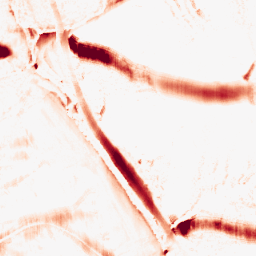
Category: morphological
Decomposition family: morphological_ellipse
Decomposition parameters: operation: opening
width: 30
height: 10
Upsampling method: bilinear
Upsampling parameters: scale: 8
Upsampling scale: 8